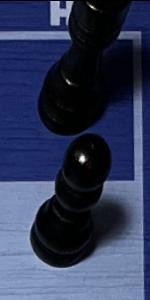
Label: Pawn_Black